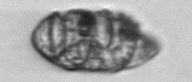
Label: Warnowia